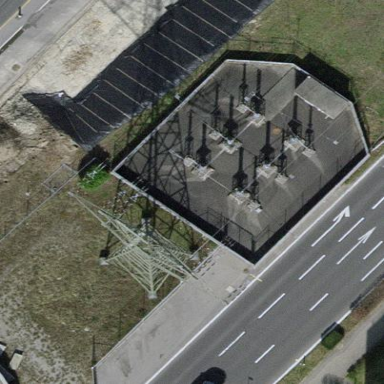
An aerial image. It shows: Substation at the transition level of the power grid.